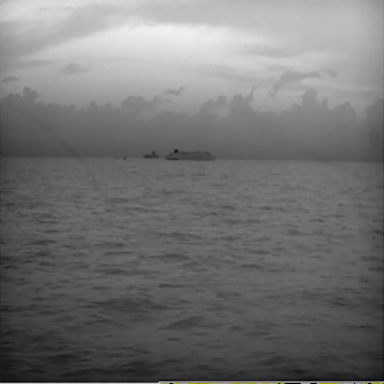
There are two objects shown in the infrared image, including a fishing_boat, and a container_ship.